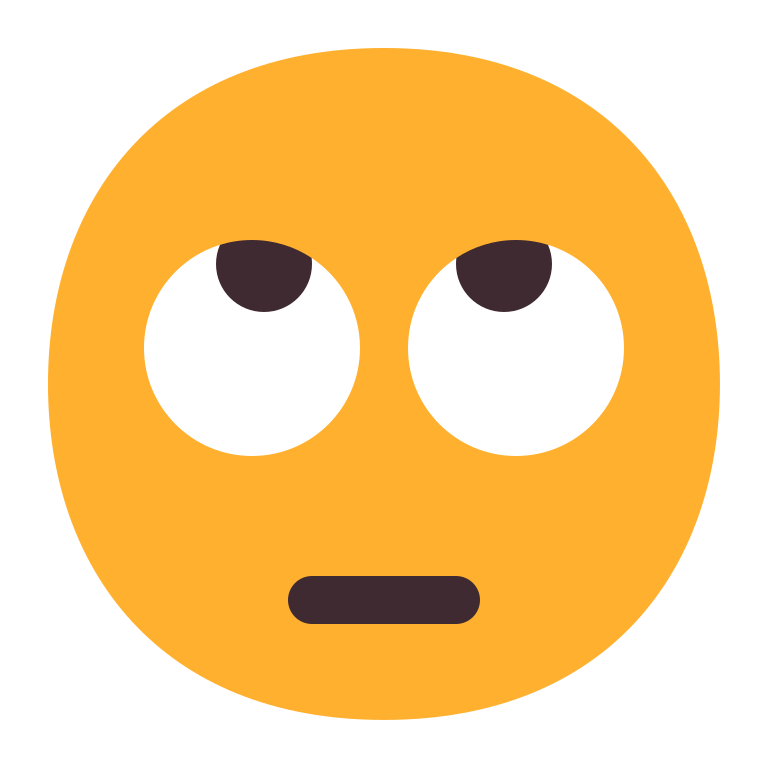
face with rolling eyes flat